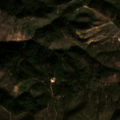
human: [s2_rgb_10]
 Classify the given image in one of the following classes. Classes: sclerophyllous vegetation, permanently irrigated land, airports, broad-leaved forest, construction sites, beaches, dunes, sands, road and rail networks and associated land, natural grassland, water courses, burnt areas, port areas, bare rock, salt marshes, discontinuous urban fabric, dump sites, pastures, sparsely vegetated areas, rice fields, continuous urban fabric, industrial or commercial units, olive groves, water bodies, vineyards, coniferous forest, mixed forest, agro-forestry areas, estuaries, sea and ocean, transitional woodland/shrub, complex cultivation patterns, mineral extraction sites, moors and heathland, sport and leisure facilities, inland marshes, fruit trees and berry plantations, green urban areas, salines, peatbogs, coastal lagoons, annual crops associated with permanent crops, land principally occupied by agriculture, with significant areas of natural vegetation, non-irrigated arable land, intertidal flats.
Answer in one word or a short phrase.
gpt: broad-leaved forest, transitional woodland/shrub